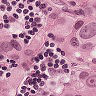
Metastatic tissue present: yes